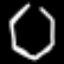
Label: octagon